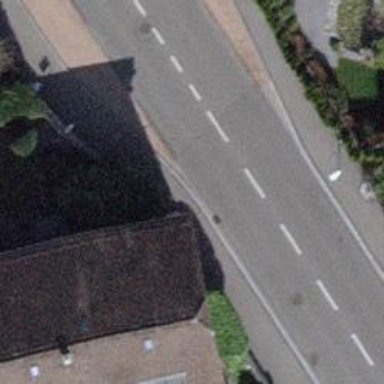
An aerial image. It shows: Post box is visible.